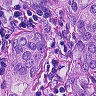
Metastatic tissue present: yes